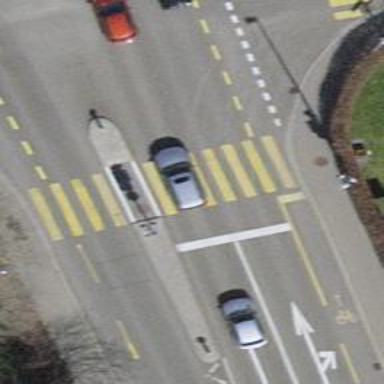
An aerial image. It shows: Secondary road with separate cycle lane. The road surface is asphalt and there is sidewalk.